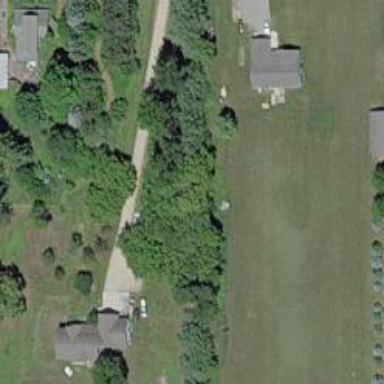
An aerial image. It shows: Driveway leading to service road.